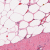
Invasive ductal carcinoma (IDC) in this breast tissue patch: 0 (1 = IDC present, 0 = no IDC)